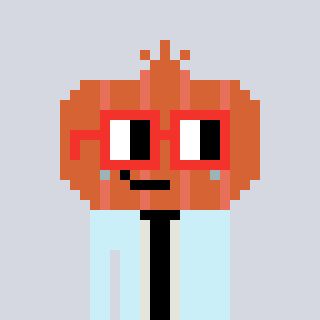
a pixel art character with square red glasses, a onion-shaped head and a cold-colored body on a cool background